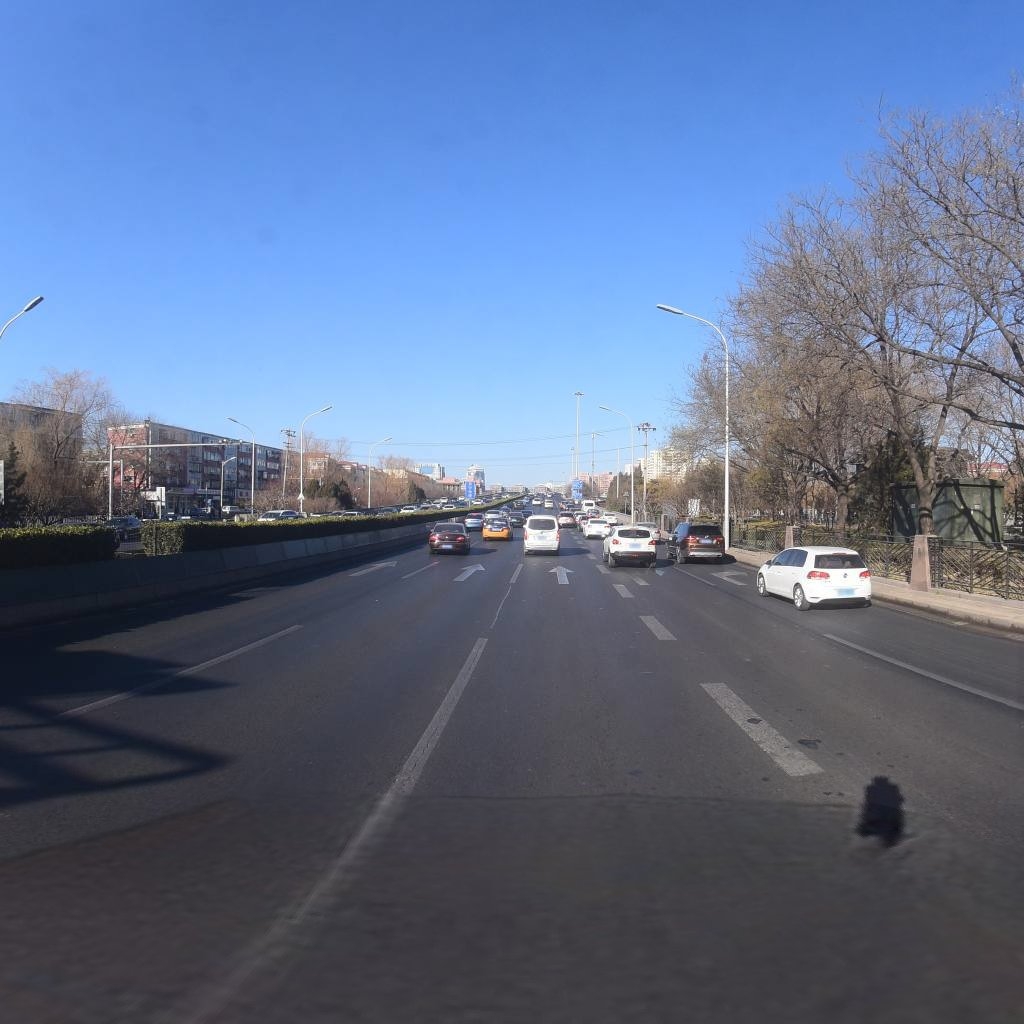
Region: Xicheng
Road damage annotations: longitudinal patch